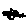
Label: bird